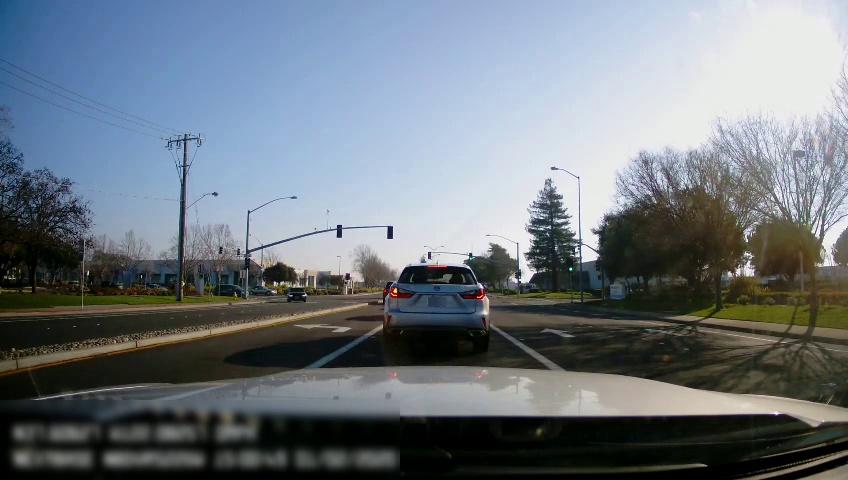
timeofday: Day
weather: Sunny
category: Drivable Space
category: Drivable Space
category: Vehicles | SUV
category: Vehicles | SUV
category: Vehicles | Car
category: Vehicles | SUV
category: Vehicles | Car
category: Lanes | Current Lane
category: Lanes | Alternate Lane
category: Lanes | Current Lane
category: Lanes | Alternate Lane